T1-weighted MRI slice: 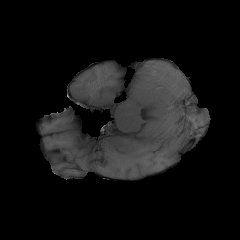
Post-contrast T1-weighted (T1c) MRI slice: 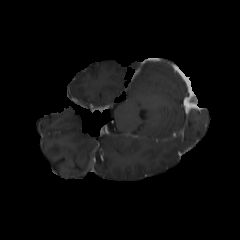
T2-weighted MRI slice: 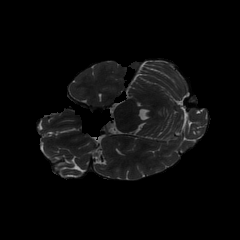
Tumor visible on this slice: no